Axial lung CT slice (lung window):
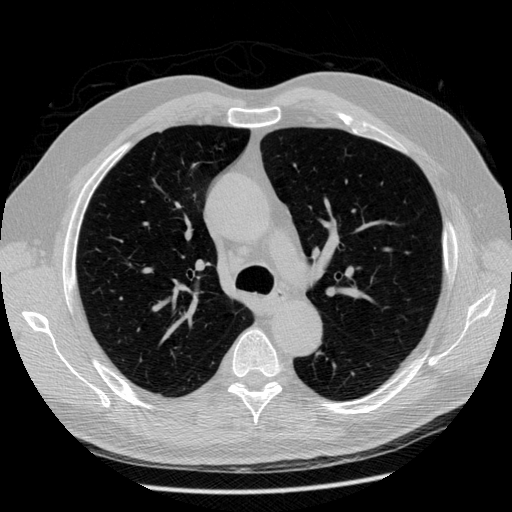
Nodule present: no